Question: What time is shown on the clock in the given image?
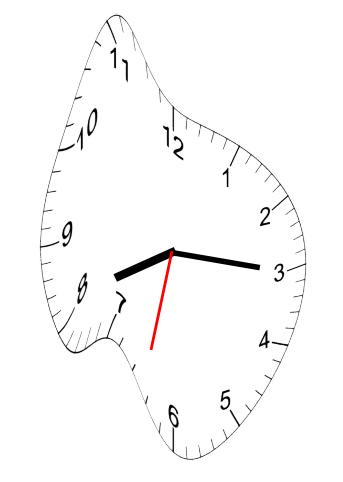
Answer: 08:15:32